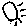
Label: sun